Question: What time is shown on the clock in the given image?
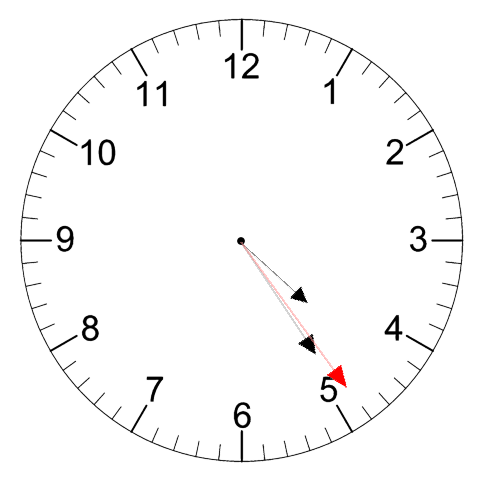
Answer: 04:24:24